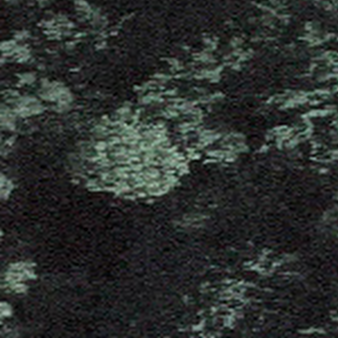
Label: other